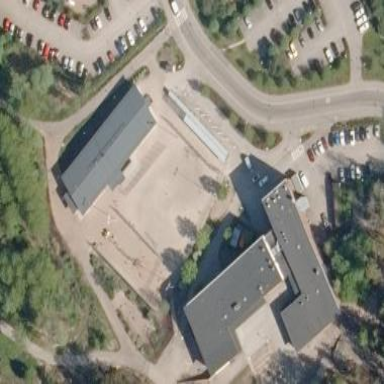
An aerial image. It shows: School.